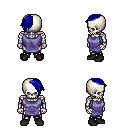
a pixel art fantasy rpg character, male body template, skeleton, chain tabard jacket, gold greaves, blue long mohawk hairstyle, black shoes, four views (front, back, left, right), 2x2 character sprite sheet, small pixel art, hard edges, no anti-aliasing